Question: In my form class I have overridden the 'OnPaint' method
'''
protected override void OnPaint(PaintEventArgs e)
{
using (Graphics g = e.Graphics)
{
g.DrawImage(player.Sprite, new Rectangle(player.X, player.Y, 20, 20));
}
base.OnPaint(e);
}
'''
I have a timer, that does 'this.Invalidate()' on 'Tick', and the image is flickering. I've set 'this.DoubleBuffered = true' in form constructor, and now my form does not even show anything, and if I resize it, it behaves like this:

What is that double-buffer thing that I am missing?
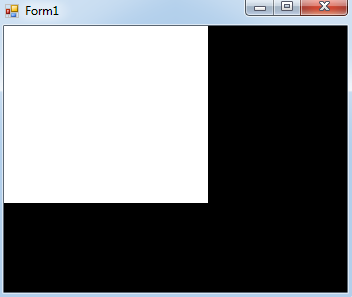
Answer: '''
using (Graphics g = e.Graphics)
'''
The 'using' keyword is the bug in this code. In essence it killed the double-buffer and the normal painting cycle cannot continue. Where "normal" is the content of the buffer getting blitted to the screen your OnPaint() method completes. This screws up the rendering of the background, which is why you see the back of the monitor, and the foreground, the image you drew.
Golden rule for 'using' (or calling Dispose) is that you should only ever do that when you created the object. If you didn't, like you did not in this case, then you cannot assume that you "own" the object and you have to rely on the caller of your code to take care of it. Which it does, no need to help.
Fix:
'''
e.Graphics.DrawImage(player.Sprite, new Rectangle(player.X, player.Y, 20, 20));
base.OnPaint(e);
'''